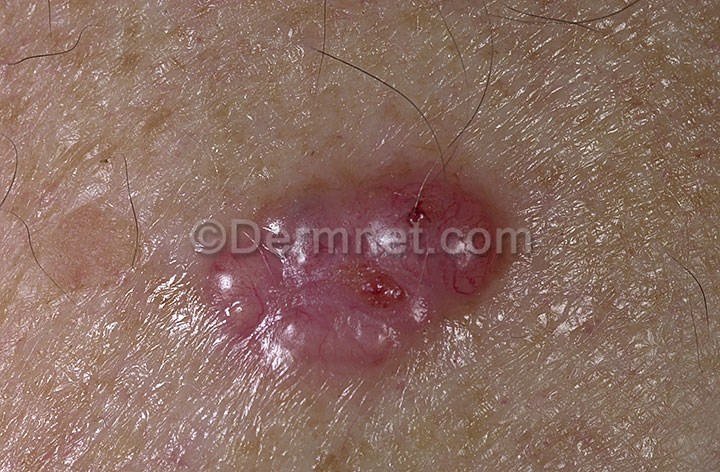
Disease: Actinic Keratosis Basal Cell Carcinoma and other Malignant Lesions